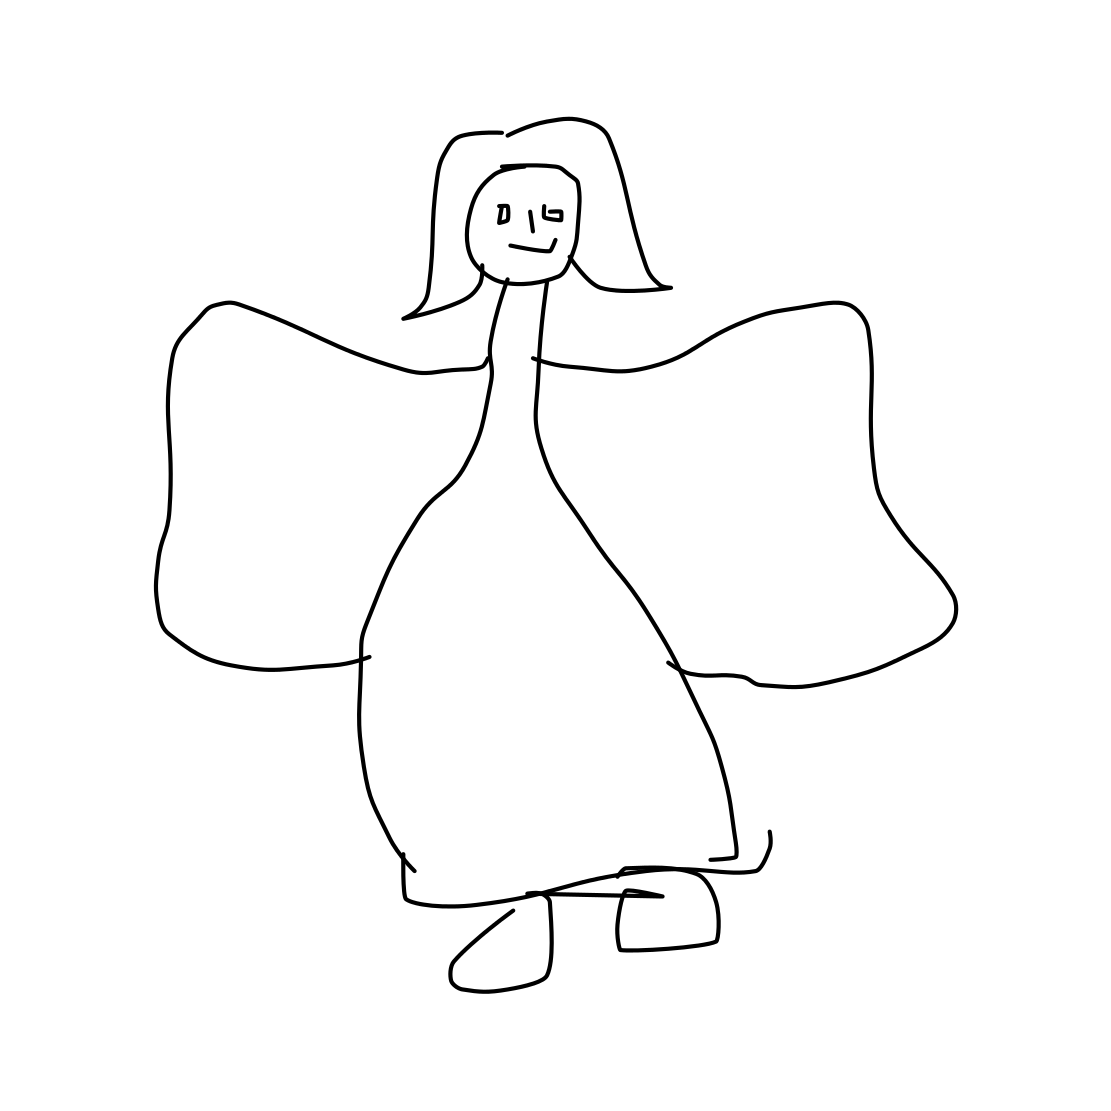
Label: angel